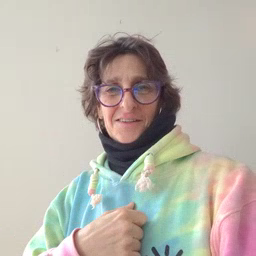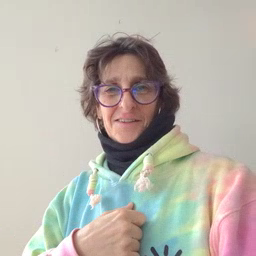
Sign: penny